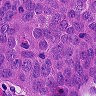
Metastatic tissue present: yes